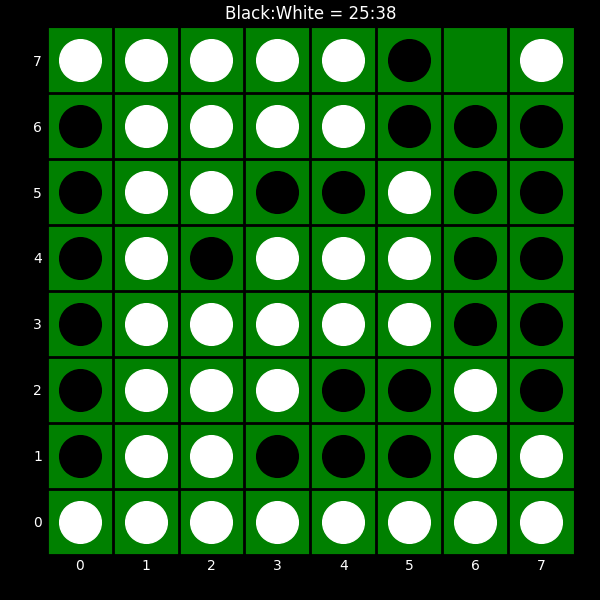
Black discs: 25
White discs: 38